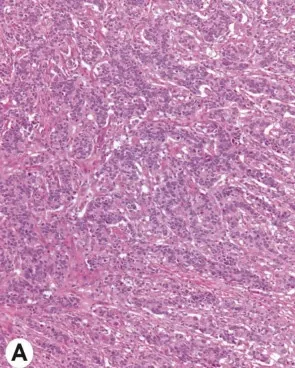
Histomorphologic appearance of the primary gastric carcinoma.
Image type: pathology (h&e)